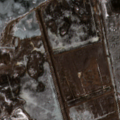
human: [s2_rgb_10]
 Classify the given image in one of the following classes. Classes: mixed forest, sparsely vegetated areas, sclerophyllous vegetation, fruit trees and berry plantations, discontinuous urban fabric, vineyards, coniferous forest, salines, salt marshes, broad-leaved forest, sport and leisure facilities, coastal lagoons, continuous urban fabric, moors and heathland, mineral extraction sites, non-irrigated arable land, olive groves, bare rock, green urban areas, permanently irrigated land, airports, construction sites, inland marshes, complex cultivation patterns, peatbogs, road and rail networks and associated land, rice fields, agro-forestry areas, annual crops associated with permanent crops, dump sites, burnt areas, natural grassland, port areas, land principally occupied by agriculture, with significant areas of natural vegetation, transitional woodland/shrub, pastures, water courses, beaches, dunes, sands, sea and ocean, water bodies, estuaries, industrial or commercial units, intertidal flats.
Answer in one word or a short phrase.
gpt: complex cultivation patterns, mixed forest, transitional woodland/shrub, water bodies